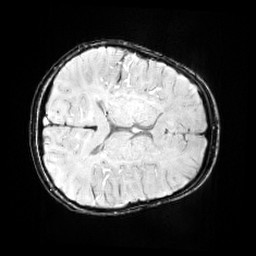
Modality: SWI
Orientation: axial
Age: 9
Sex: female
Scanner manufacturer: siemens
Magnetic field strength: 3 T
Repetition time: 0.027 s
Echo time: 0.02 s